Field crop: tomato
Growth stage: 1
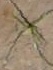
Species: cyperus